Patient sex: M
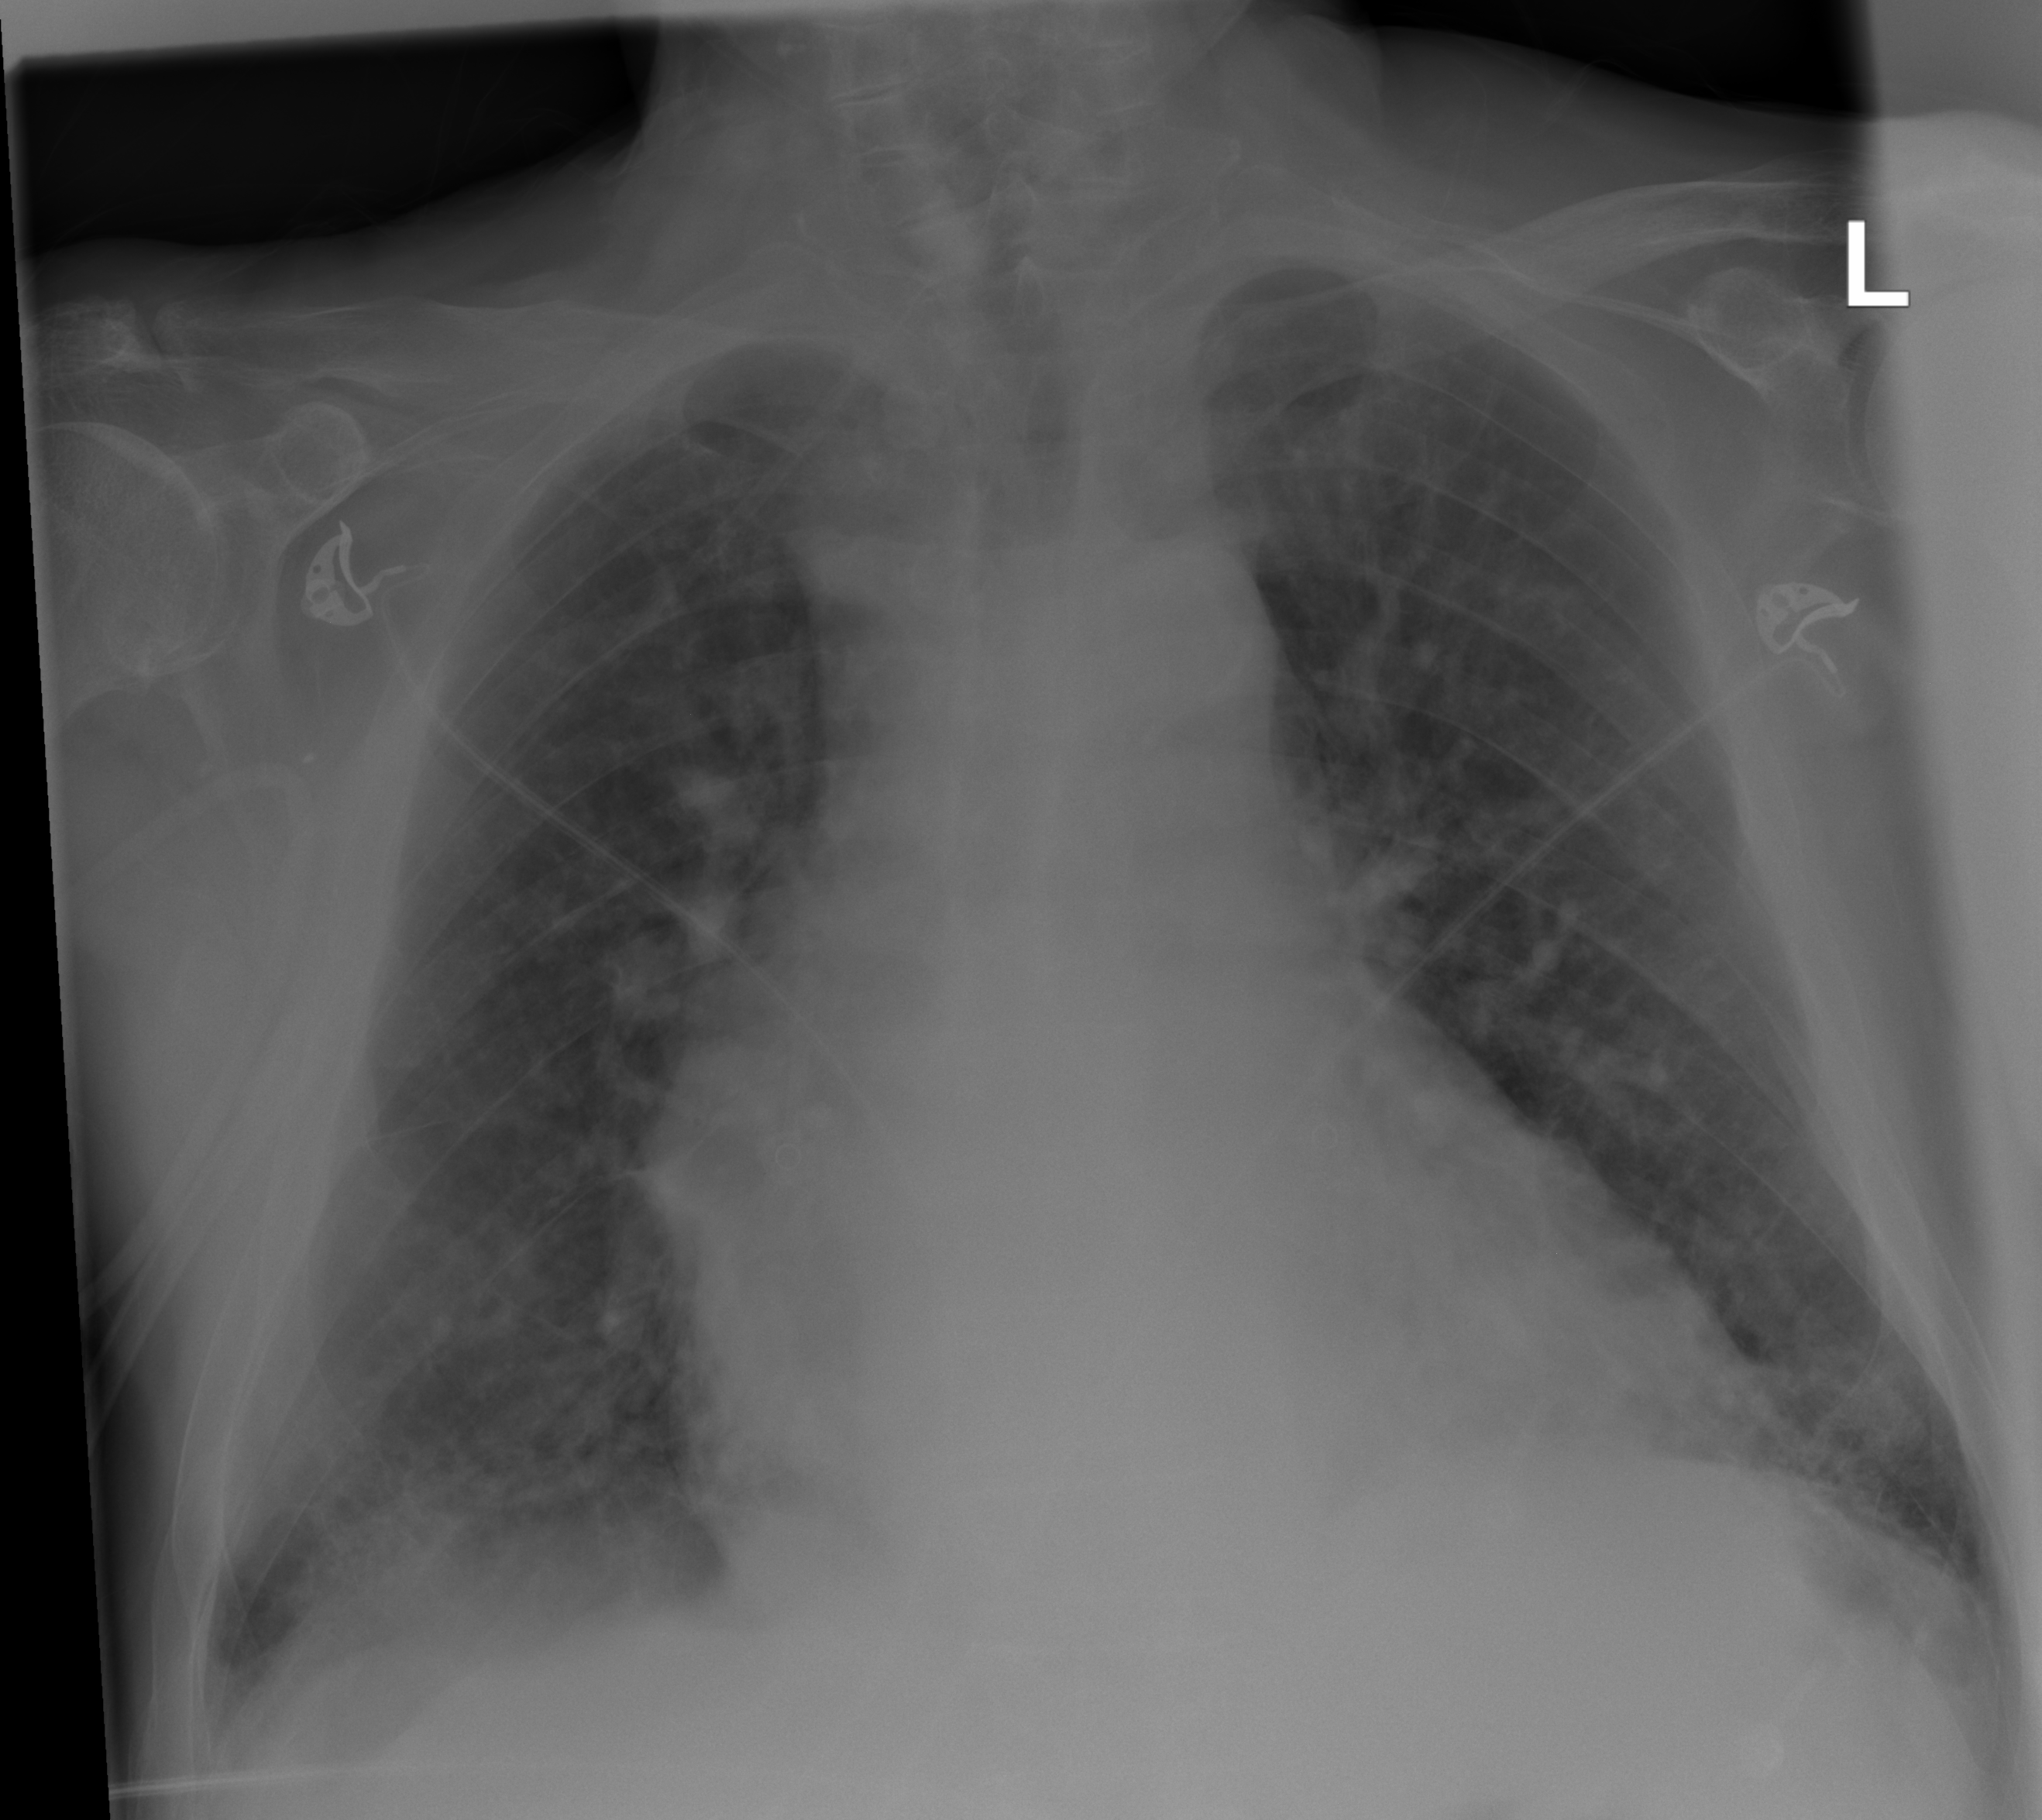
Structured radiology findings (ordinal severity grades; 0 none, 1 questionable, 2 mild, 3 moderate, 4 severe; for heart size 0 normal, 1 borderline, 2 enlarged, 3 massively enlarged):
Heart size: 0
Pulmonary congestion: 2
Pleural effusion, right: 0
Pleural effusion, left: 0
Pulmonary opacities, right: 0
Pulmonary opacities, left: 0
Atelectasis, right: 2
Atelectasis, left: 2